Question: No idea what I'm doing wrong here, but apparently I've upset IE10 somehow. I've got a bit of FabricJS that looks simple enough. It works in everything except IE10 and below. Not sure why?
'''
var canvas = new fabric.Canvas('imageCanvas', {
backgroundColor: 'rgb(240,240,240)'
});
var imgElement = document.getElementById('imageSource');
var fabricImg = new fabric.Image(
imgElement, {
selectable: false,
evented: false,
hasControls: false,
hasBorders: false
}
);
canvas.add(fabricImg);
'''
Screenshot showing IE10 (left) and IE11 (right):

Demo (open in < IE11 to see the problem): <URL>
I've tweaked every option I can think of and looked through the <URL> for 'fabric.Image', but I can't see where I might have done something to anger IE. Pulling my hair out now!
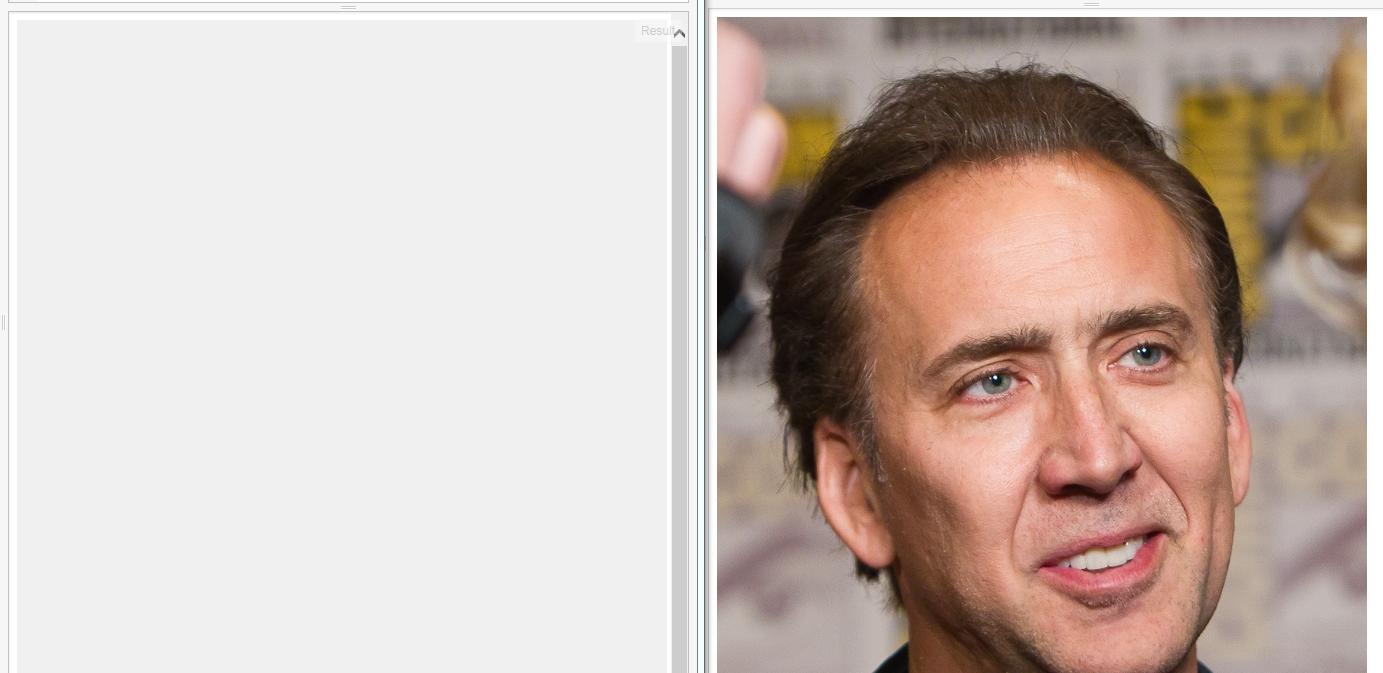
Answer: The answer was a simple bit of CSS that marked 'imageSource' as 'display:none'. It was useful to load the image in a hidden '' element and then put it on the canvas, but instead I've had to load the image through 'fabric.Image.fromURL'.
A very weird issue for IE10 that meant as the '' was hidden, so was the image when it was put on the canvas! Bizarre.